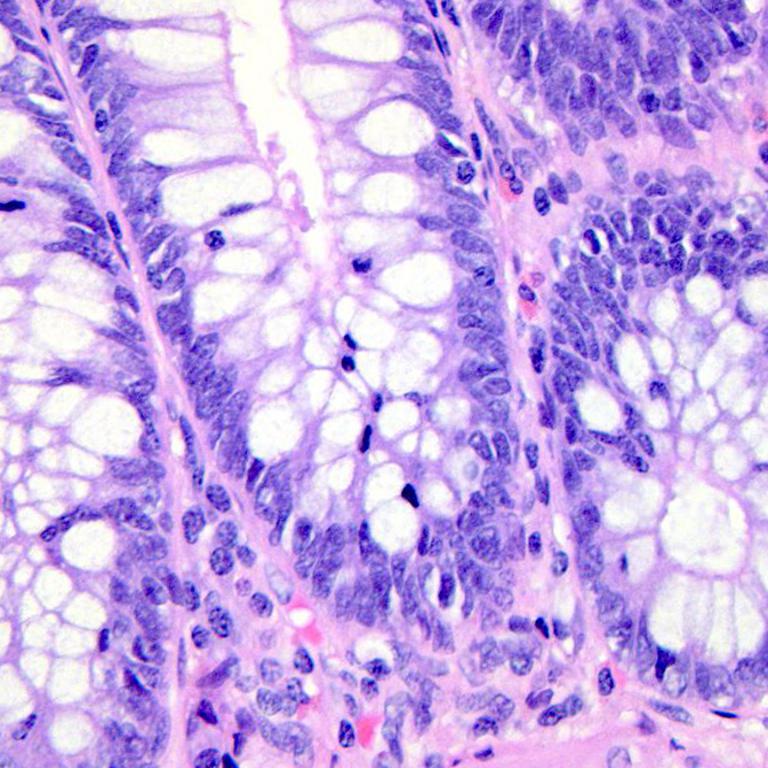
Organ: colon
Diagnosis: benign